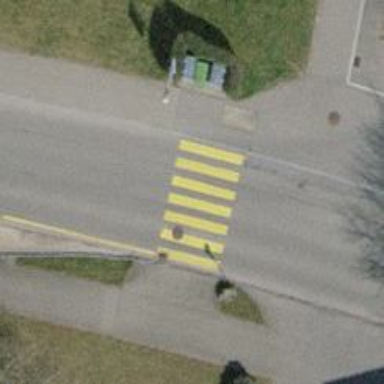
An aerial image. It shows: Uncontrolled zebra crossing on the road.